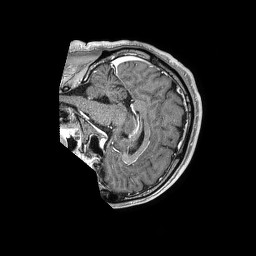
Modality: T1w
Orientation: sagittal
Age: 40
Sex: male
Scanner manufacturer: philips
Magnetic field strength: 1.5 T
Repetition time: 0.007683 s
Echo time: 0.003567 s